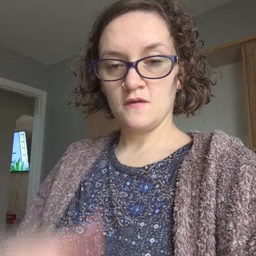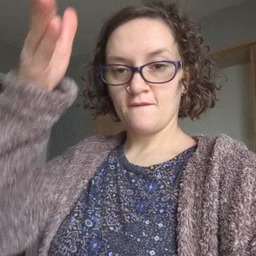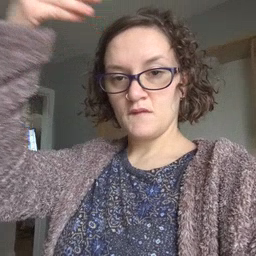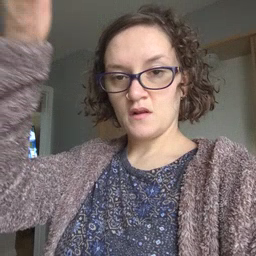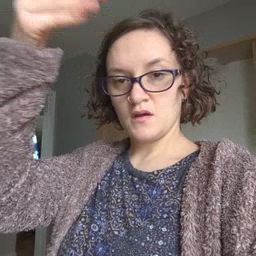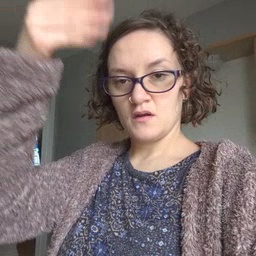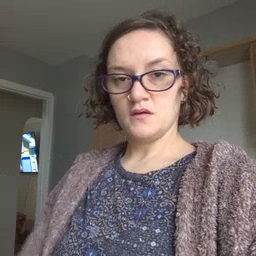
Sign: flag